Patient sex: M
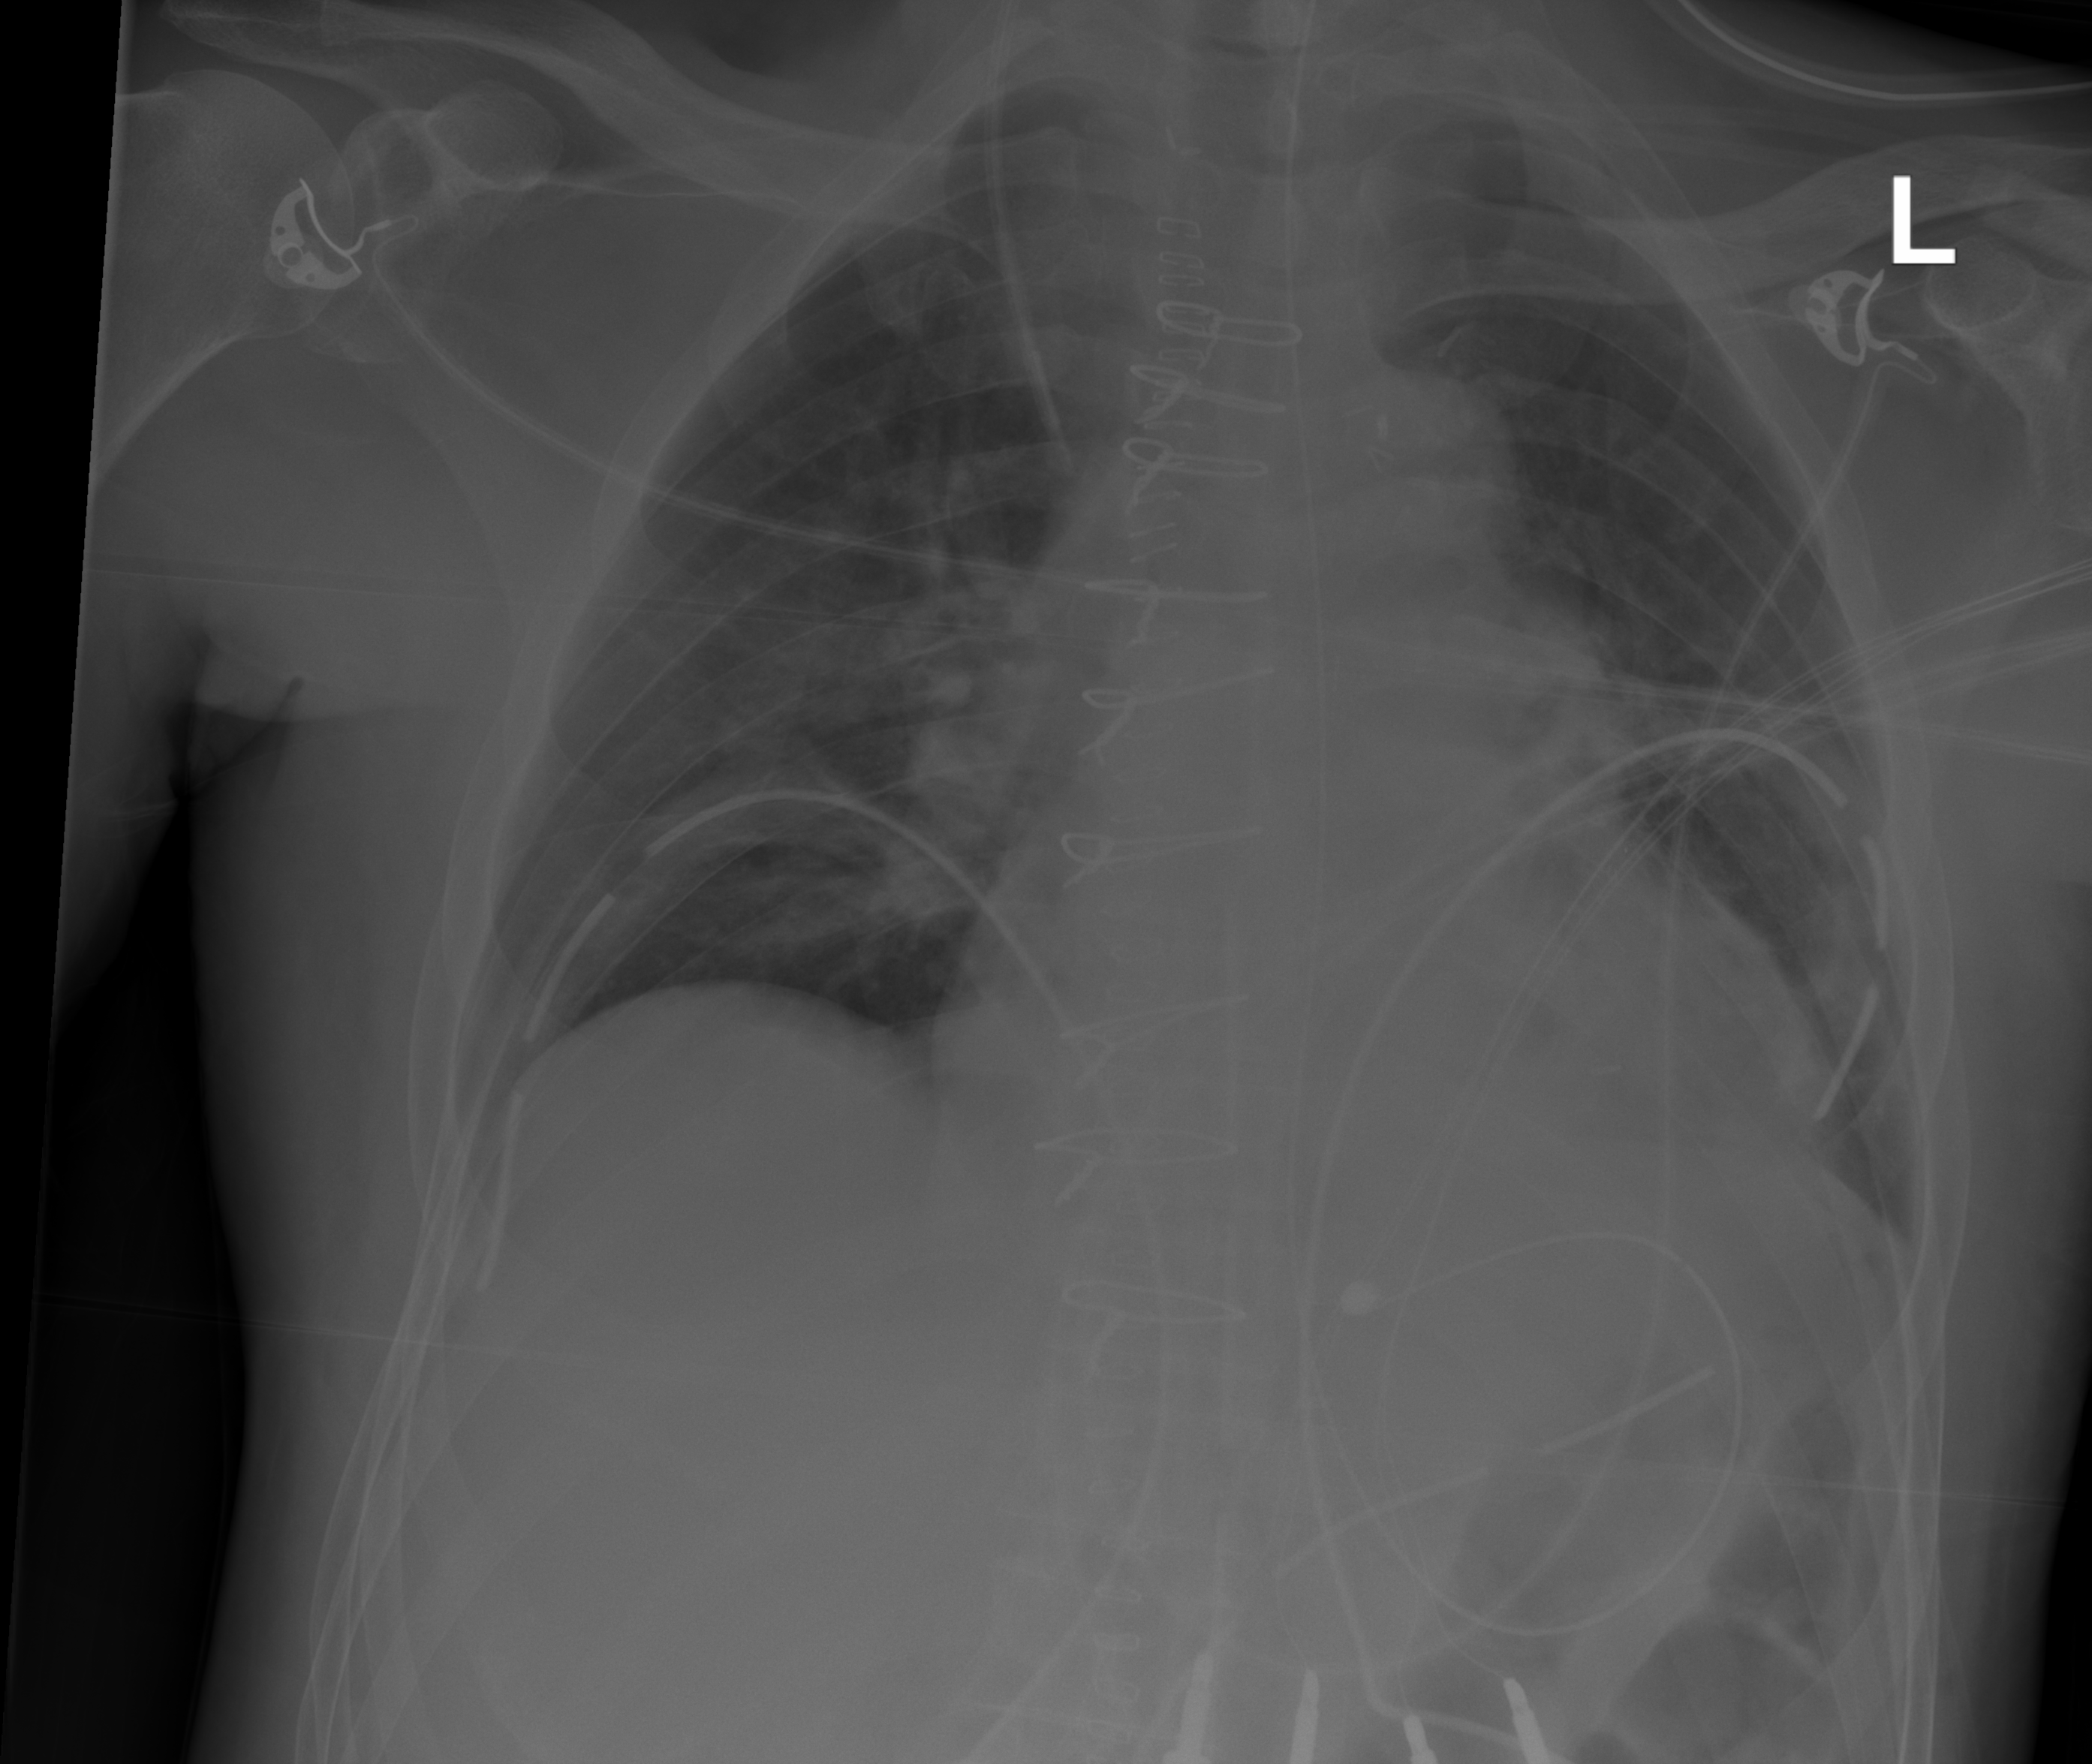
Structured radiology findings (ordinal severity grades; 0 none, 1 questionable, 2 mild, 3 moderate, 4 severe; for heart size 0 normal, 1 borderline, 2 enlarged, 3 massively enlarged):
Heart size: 1
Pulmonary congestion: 0
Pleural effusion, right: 0
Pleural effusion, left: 0
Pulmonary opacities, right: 0
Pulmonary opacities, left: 0
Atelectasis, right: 2
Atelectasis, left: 2